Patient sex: M
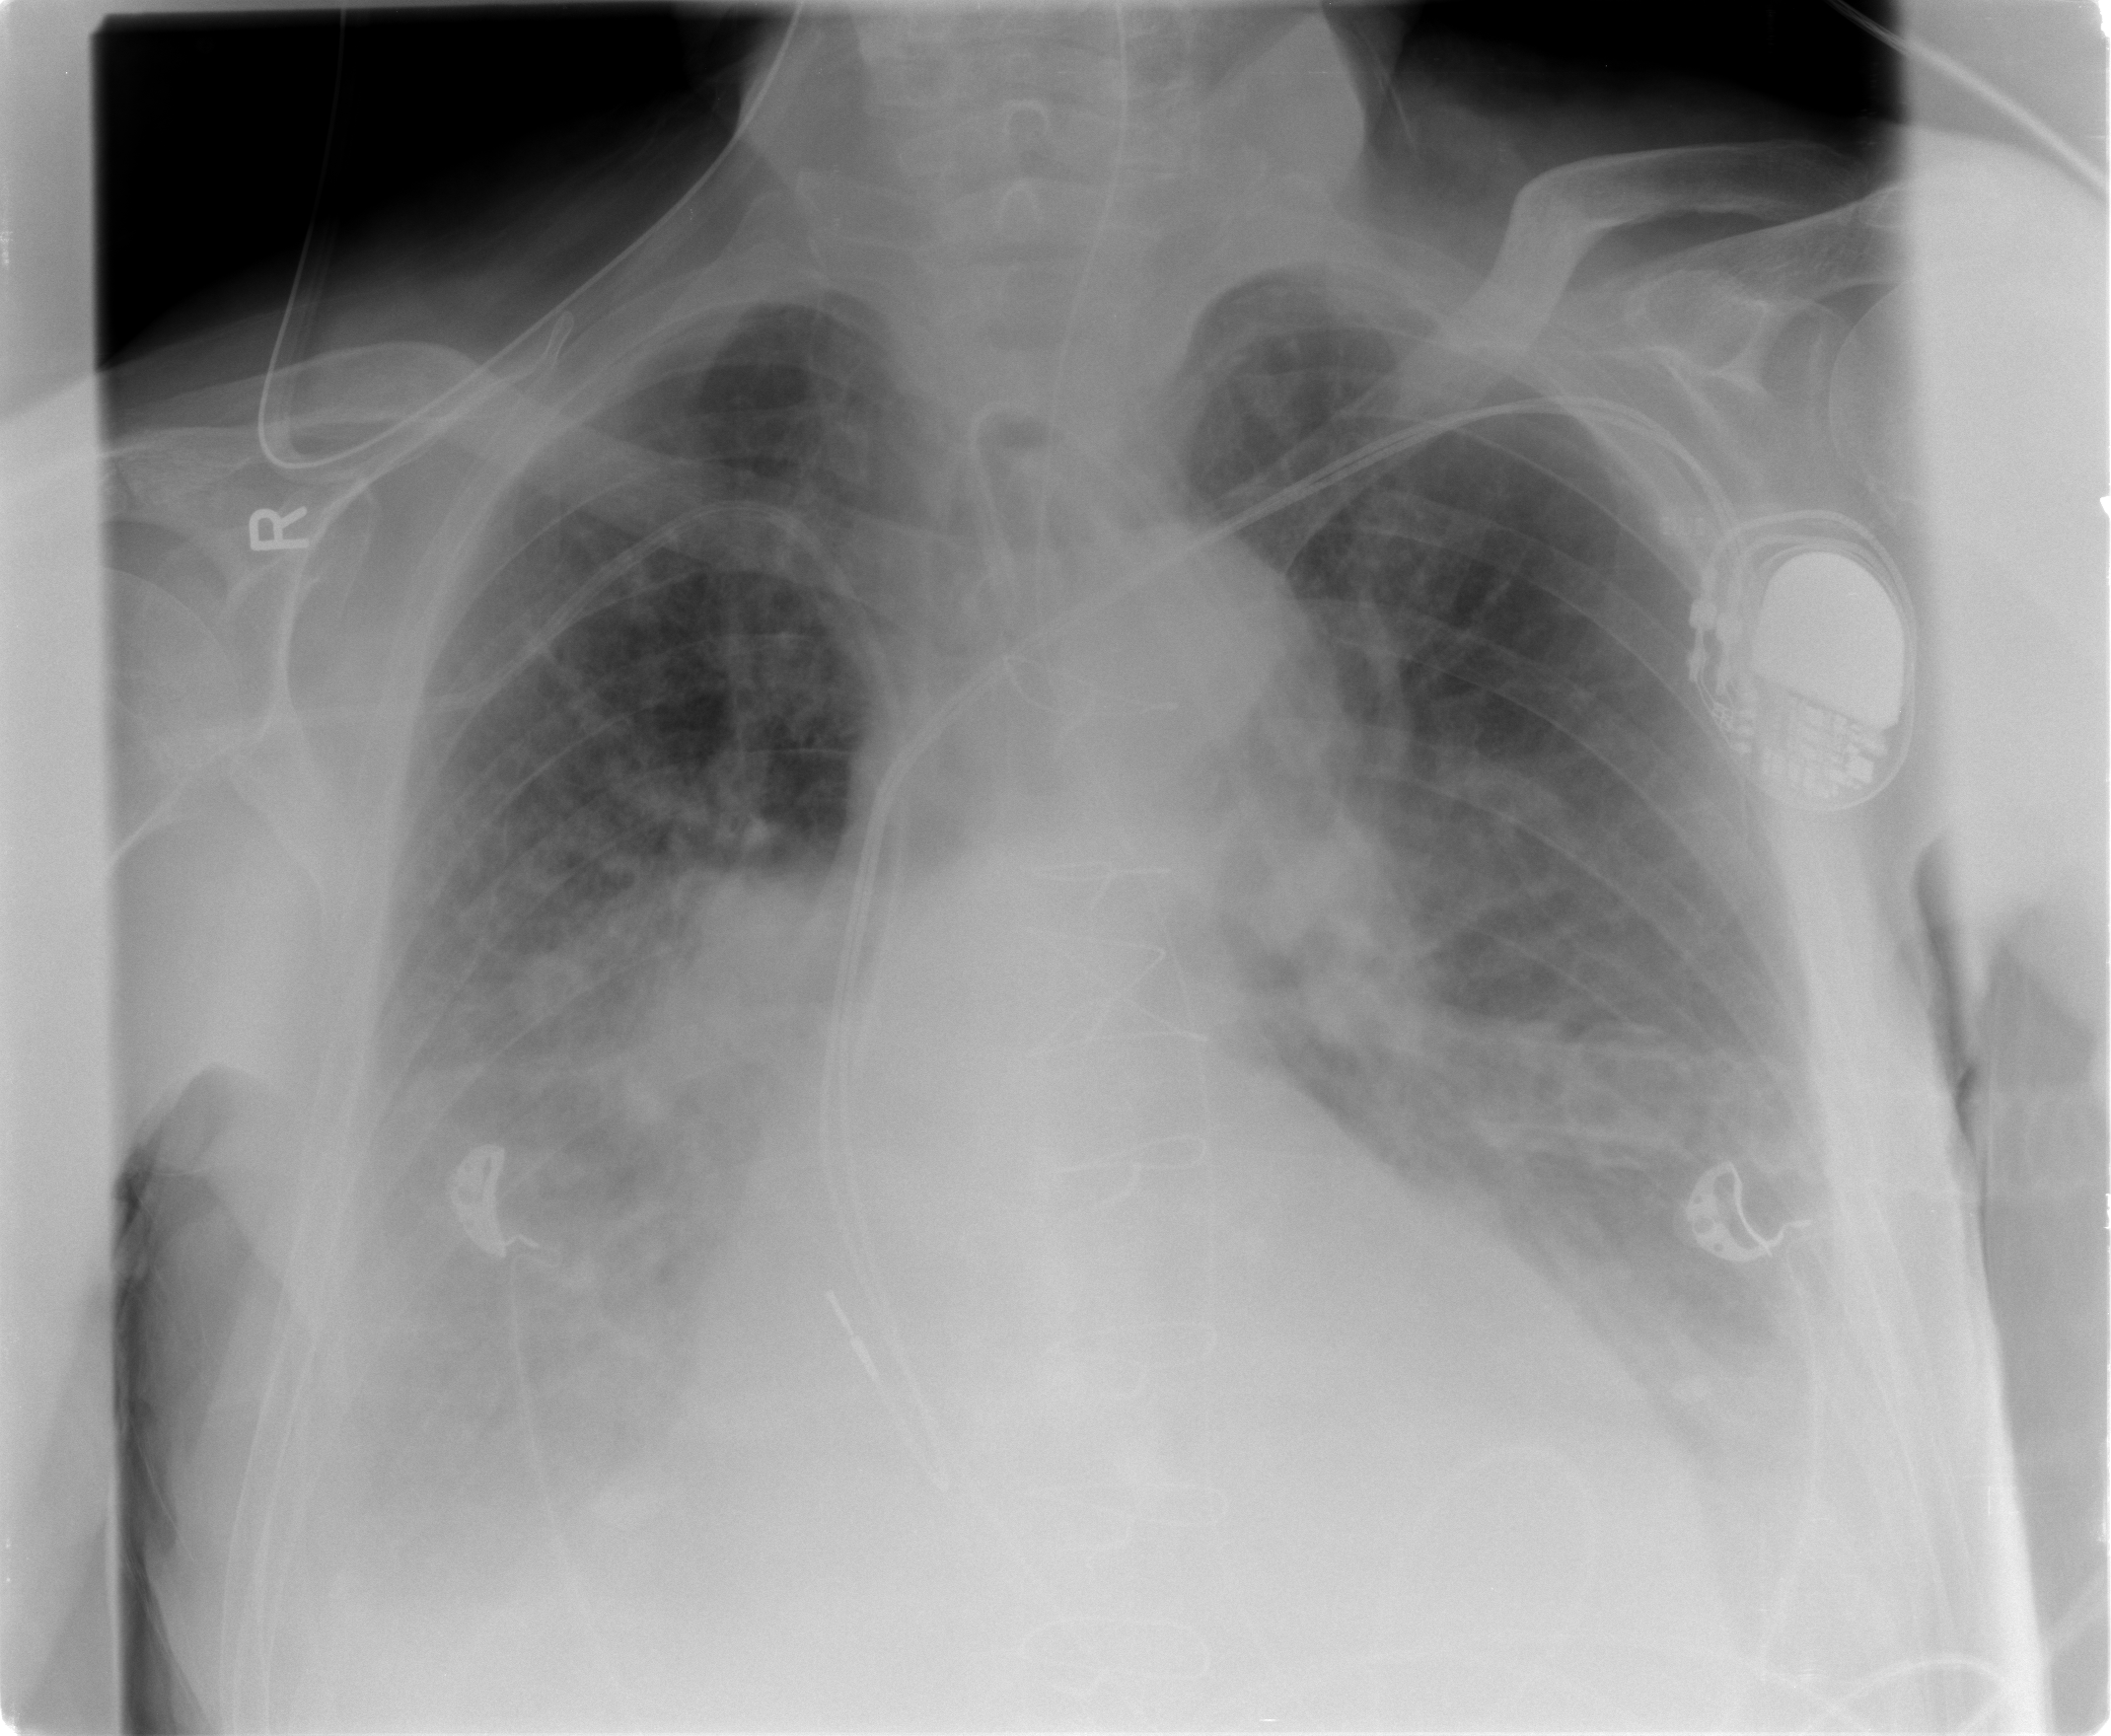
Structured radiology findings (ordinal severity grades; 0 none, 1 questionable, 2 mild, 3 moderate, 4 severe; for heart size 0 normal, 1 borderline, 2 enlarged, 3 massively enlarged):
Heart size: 2
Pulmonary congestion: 2
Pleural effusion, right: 3
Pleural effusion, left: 2
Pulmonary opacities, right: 0
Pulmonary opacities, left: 0
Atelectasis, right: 2
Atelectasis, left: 2